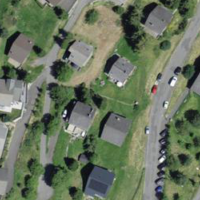
EUNIS habitat code: 24
Species observed at this site:
Corvus corone
Cyanistes caeruleus
Lophophanes cristatus
Parus major
Pica pica
Regulus regulus
Fringilla coelebs
Pyrrhocorax graculus
Prunella collaris
Corvus corax
Spinus spinus
Periparus ater